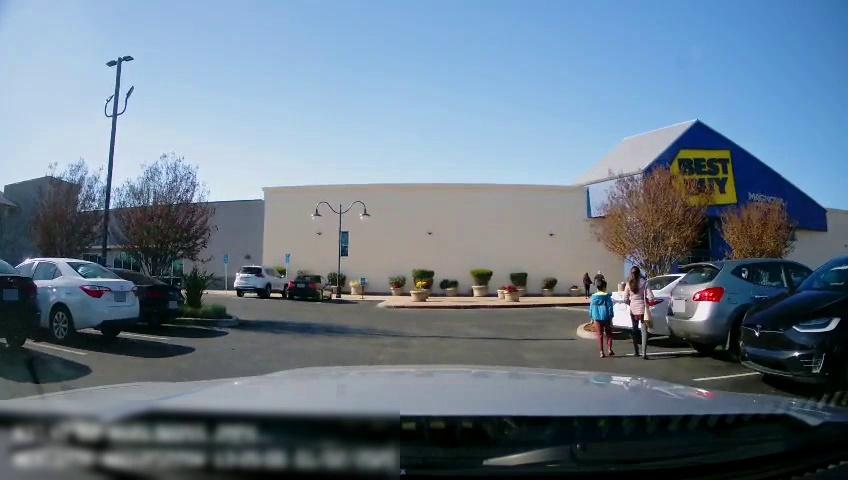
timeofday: Day
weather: Sunny
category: Drivable Space
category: Vehicles | Car
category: Vehicles | SUV
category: Pedestrians
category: Pedestrians
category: Pedestrians
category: Pedestrians
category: Vehicles | Car
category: Vehicles | Car
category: Vehicles | Car
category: Vehicles | Car
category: Pedestrians
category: Vehicles | SUV
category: Vehicles | Car